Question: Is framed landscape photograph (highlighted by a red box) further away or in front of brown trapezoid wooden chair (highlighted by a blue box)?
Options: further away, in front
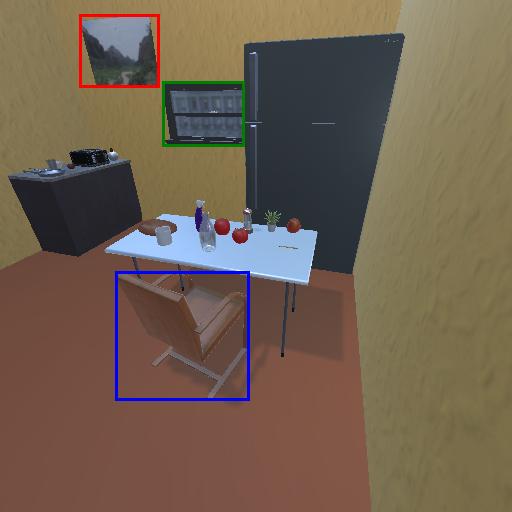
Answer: further away